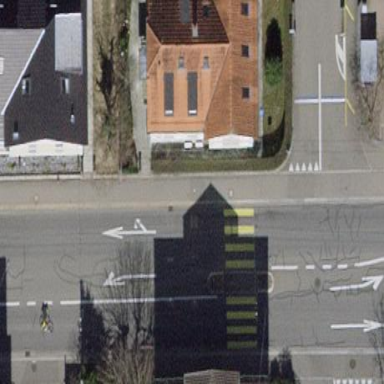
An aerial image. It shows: Apartments building with tiled roof.